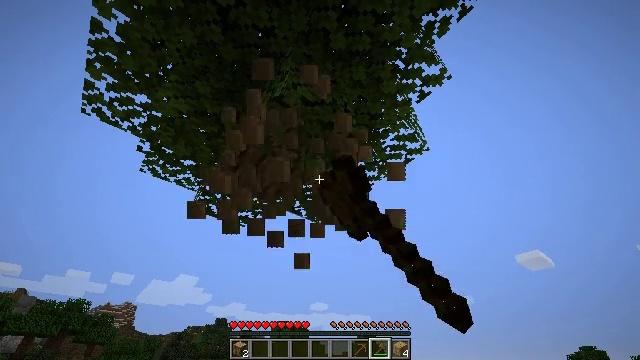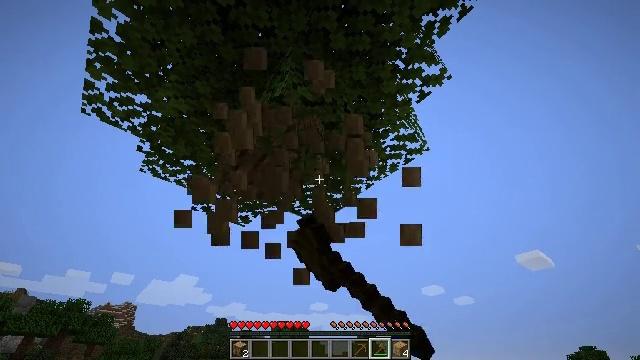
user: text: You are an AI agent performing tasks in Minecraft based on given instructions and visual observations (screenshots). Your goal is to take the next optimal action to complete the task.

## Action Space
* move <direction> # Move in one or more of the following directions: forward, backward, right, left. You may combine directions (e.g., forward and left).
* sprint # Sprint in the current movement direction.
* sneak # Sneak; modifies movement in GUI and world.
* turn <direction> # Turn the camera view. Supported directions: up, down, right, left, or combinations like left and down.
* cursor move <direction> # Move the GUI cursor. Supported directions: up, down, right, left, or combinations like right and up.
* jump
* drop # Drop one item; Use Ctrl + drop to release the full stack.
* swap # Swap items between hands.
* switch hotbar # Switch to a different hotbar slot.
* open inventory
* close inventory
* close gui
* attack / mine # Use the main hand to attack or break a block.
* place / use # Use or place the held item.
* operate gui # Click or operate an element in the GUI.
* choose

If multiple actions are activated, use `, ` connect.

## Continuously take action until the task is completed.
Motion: motion action
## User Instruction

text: Cut down the tree and harvest oak logs.
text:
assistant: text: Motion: attack / mine
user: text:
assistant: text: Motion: attack / mine